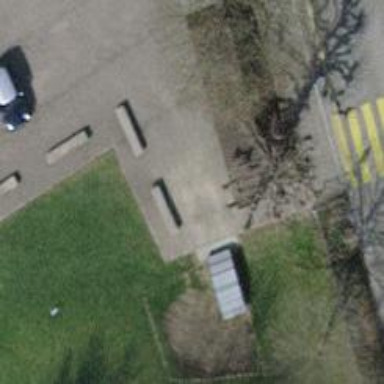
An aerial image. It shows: Concrete bench.